Question: Hi I am trying to make Css inline div with text on the right side of an input field with button all this has to be responsive.
I have attached an image with the layout.
This is what I have done so far.
'''
<form class="form-inline" action="/register-form/" method="post">
<div style="white-space:nowrap">
<label for="id1">Send 10 Free SMS</label>
<input type="text" id="id1"/>
<input class="btn btn-green" style="background: #00c17a none repeat scroll
0px 0px; color: #ffffff; border: 0px none; border-radius: 3px; cursor:
pointer; margin-left: 4px; padding: 14px 40px; font-size: 20px ! important;
font-family: Roboto Condensed; font-weight: bold;" type="submit" value="FREE
TRIAL" />
</div>
</form>
'''

UPDATE - question has been answer bellow - The solution was to use bootstrap .col-md-4 columns. Thank you for all help.
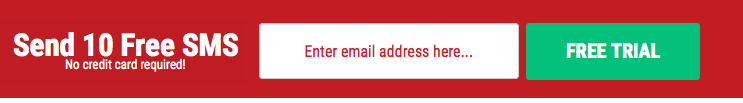
Answer: If you are using bootstrap your HTML needs to conform to its structure. This example is defining a row, which contains three equal sized columns. This tells bootstrap how to behave when the content is rendered in differing sized browsers.
'''
.advert {
background: red;
padding: 10px;
}
.col-sm-4 {
text-align: center;
}
#id1 {
margin-top: 15px;
}
label {
margin-top: 10px;
text-align: center;
}
span {
display: block;
font-size: 10px;
}
'''
'''
<link rel="stylesheet" href="https://maxcdn.bootstrapcdn.com/bootstrap3.3.5/css/bootstrap.min.css">
<script src="https://maxcdn.bootstrapcdn.com/bootstrap/3.3.5jsbootstrap.min.js"></script>
<form class="form-inline" action="/register-form/" method="post">
<div class="container advert">
<div class="row">
<div class="col-sm-4">
<input type="text" id="id1" />
</div>
<div class="col-sm-4">
<label for="id1">Send 10 Free SMS<span>No Credit Card Required</span>
</label>
</div>
<div class="col-sm-4">
<input class="btn btn-green" style="background: #00c17a none repeat scroll 0px 0px; color: #ffffff; border: 0px none; border-radius: 3px; cursor: pointer; padding: 14px 40px; font-size: 20px ! important; font-family: Roboto Condensed; font-weight: bold;" type="submit" value="FREE TRIAL" />
</div>
</div>
</div>
</form>
'''